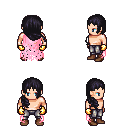
a pixel art fantasy rpg character, male body template, human, light skin, pink tattered cape, metal pants, raven right-swept hairstyle, gold gloves, brown shoes, four views (front, back, left, right), 2x2 character sprite sheet, small pixel art, hard edges, no anti-aliasing